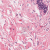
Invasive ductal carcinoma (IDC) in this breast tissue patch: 0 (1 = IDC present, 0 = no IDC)